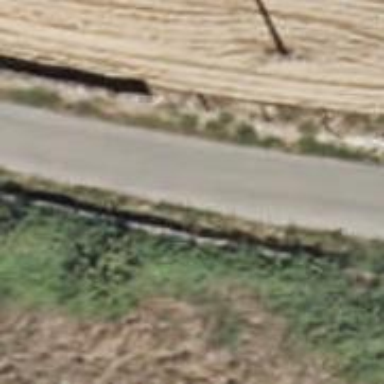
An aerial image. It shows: Unclassified road.